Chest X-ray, PA view. Patient: 30 years old, sex M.
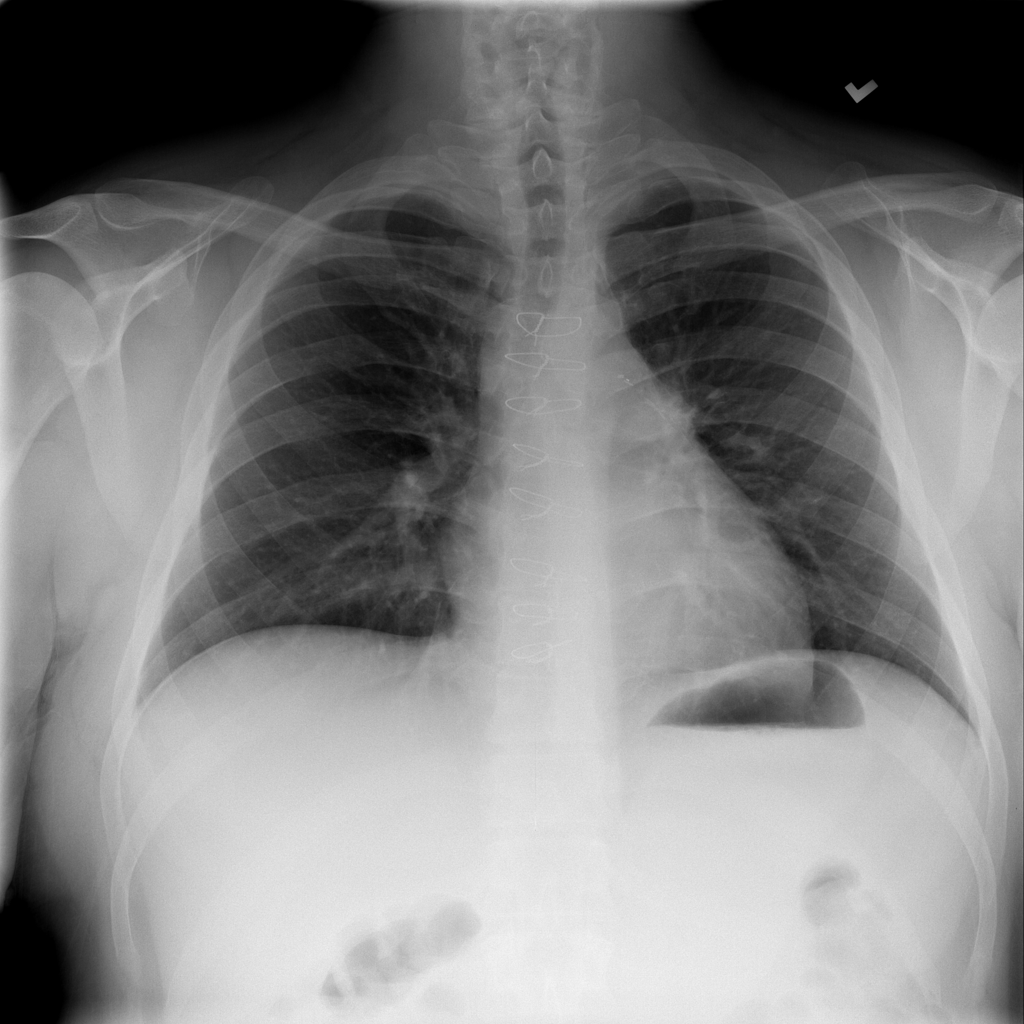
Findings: No Finding